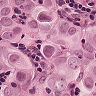
Metastatic tissue present: yes